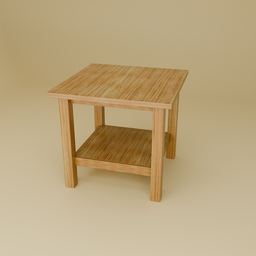
Label: furniture